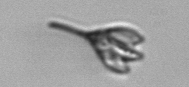
Label: Pyramimonas_longicauda